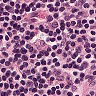
Metastatic tissue present: no